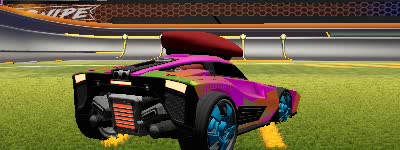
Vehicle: breakout